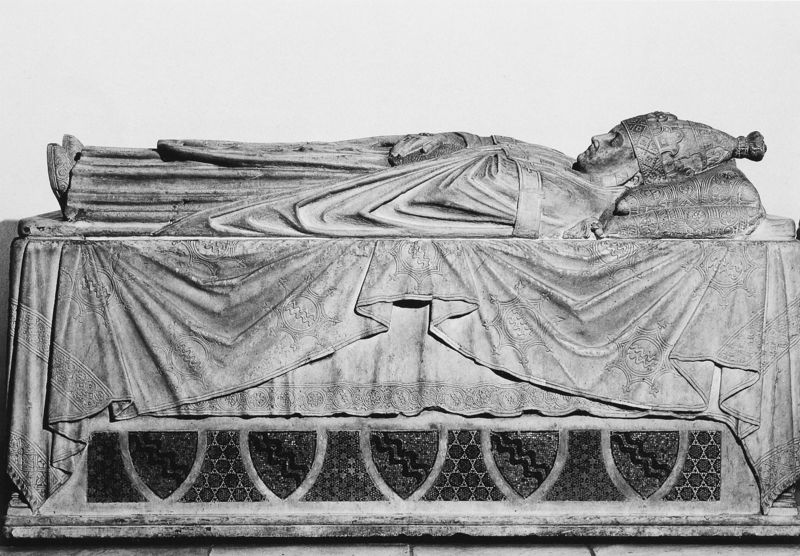
Titel: Tumba mit Liegefigur vom Grabmal Papst Bonifaz’ VIII.
Künstler: Arnolfo di Cambio
Standort: Rom, S. Pietro (EU - I - Latium)
Schlagwörter: mann, umhang, weiß, marmor, schwarz, tuch, ornament, leiche, stein, tod, tot, mantel, krone, skulptur, liegen, schlafen, schuhe, monochrom, bischof, kissen, könig, papst, denkmal, brokat, wappen, arabisch, sarg, grab, heiliger, mitra, tiara, pyramide, grabmal, ägypten, sarkophag, epitaph, grabstein, bestattung, graviert, bare, pharao, kron, liegefigur, sargophag, 1450, sarkopha, sepulchralskulptur